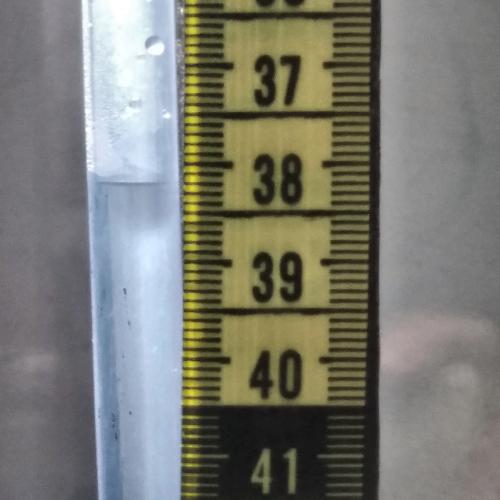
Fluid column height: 38.2 cm